Interaction volume radius: 5 \u00c5
Interaction volume height: 15 \u00c5
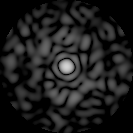
Disorder parameter: 0.8222